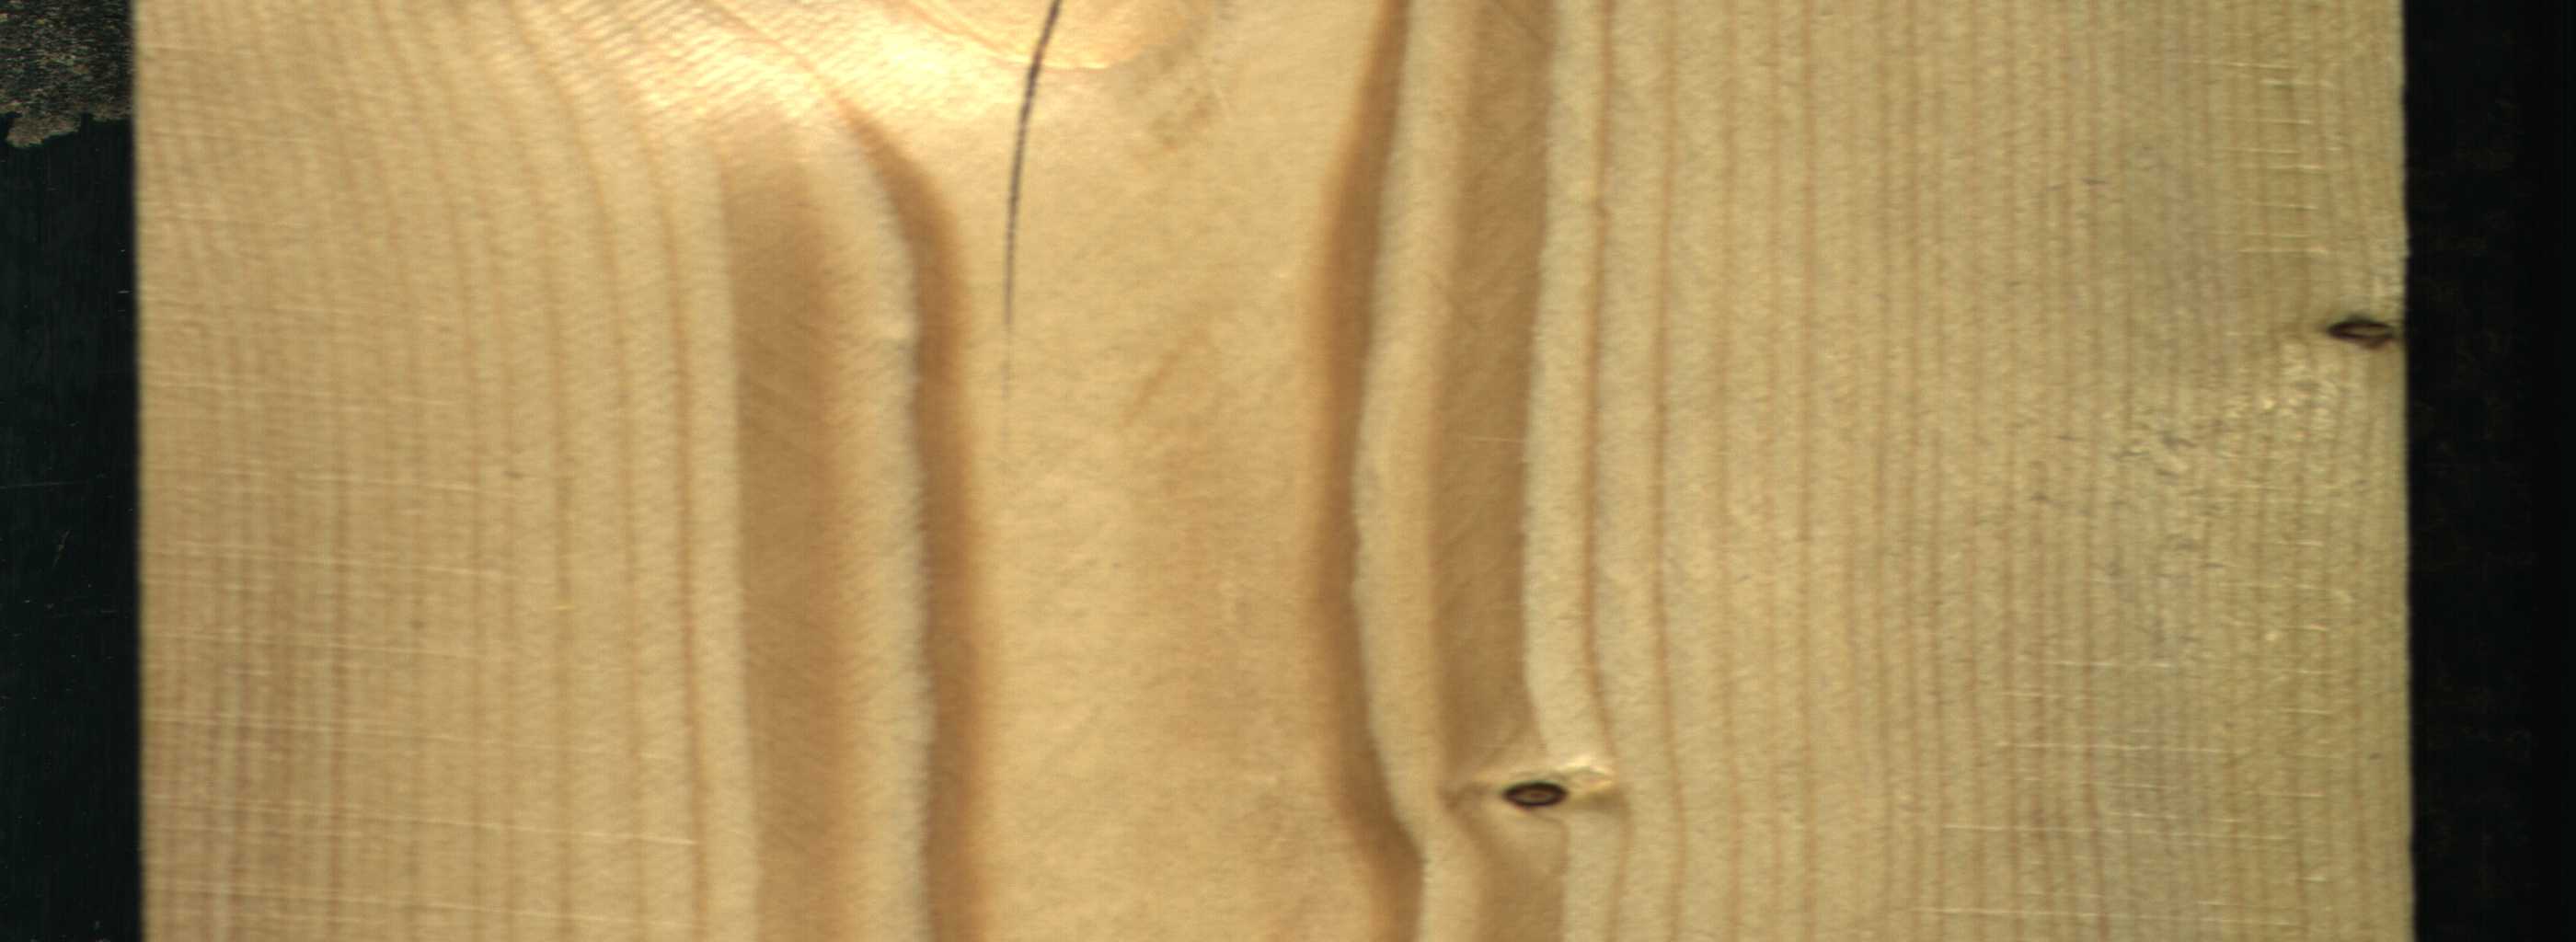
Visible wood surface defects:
Crack
Dead_Knot
Dead_Knot